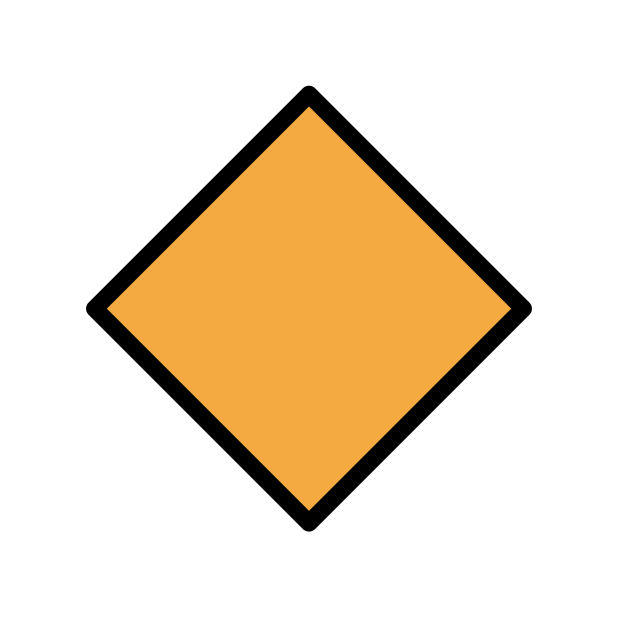
large orange diamond